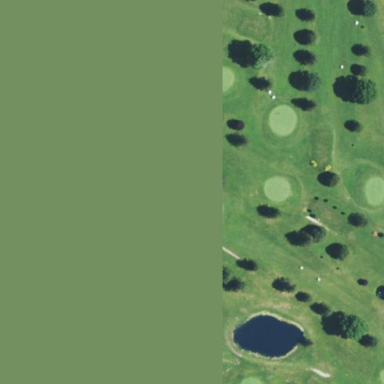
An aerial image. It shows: Golf course.